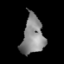
Tissue: lung
Cell type: Myeloid cells
Senescence score: 0.1693
Nuclear area (px): 820
Mean DAPI intensity: 137.027